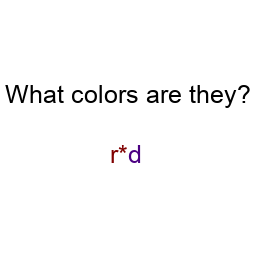
Color: maroon, maroon, indigo
Color name shown: red
Background color: white
Question text color: black